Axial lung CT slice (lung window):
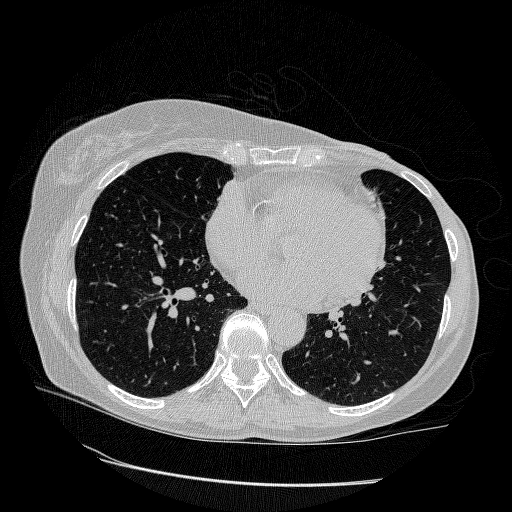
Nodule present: no